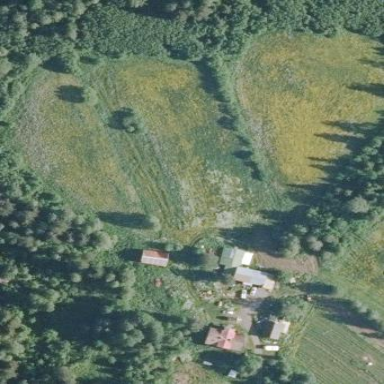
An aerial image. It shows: Farmyard area.